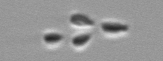
Label: Dinobryon